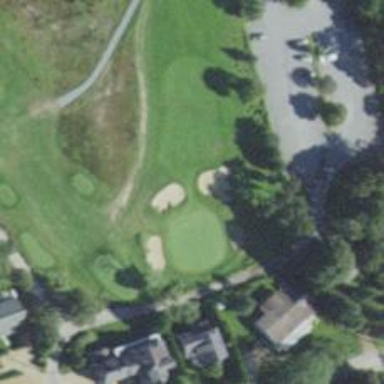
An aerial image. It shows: View of golf hole.